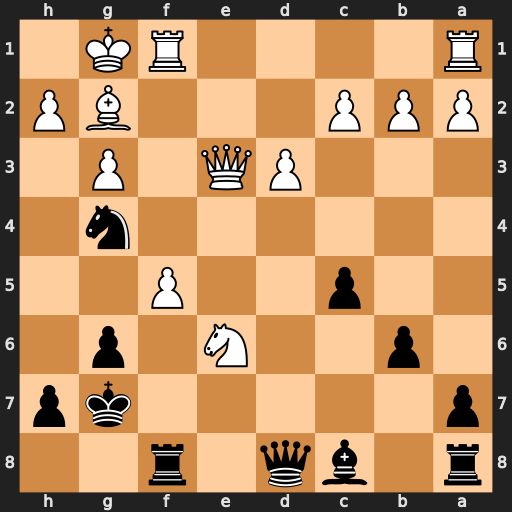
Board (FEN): r1bq1r2/p5kp/1p2N1p1/2p2P2/6n1/3PQ1P1/PPP3BP/R4RK1
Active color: b
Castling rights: -
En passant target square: -
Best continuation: Bxe6 Qxe6 Qd4+ Kh1 Rae8